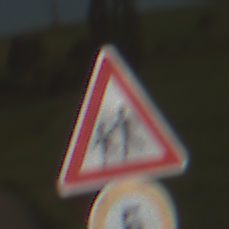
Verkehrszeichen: KinderRechts
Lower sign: Geschwindigkeit5
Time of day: MorningAfternoon
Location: Outdoor (Nature)
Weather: Clear
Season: NotSpecified
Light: Natural